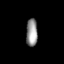
Tissue: lung
Cell type: Endothelial cells
Senescence score: 0.5774
Nuclear area (px): 307
Mean DAPI intensity: 148.99